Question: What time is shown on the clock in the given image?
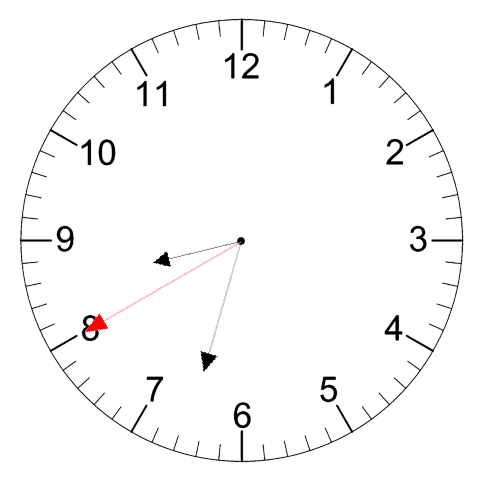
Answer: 08:32:40